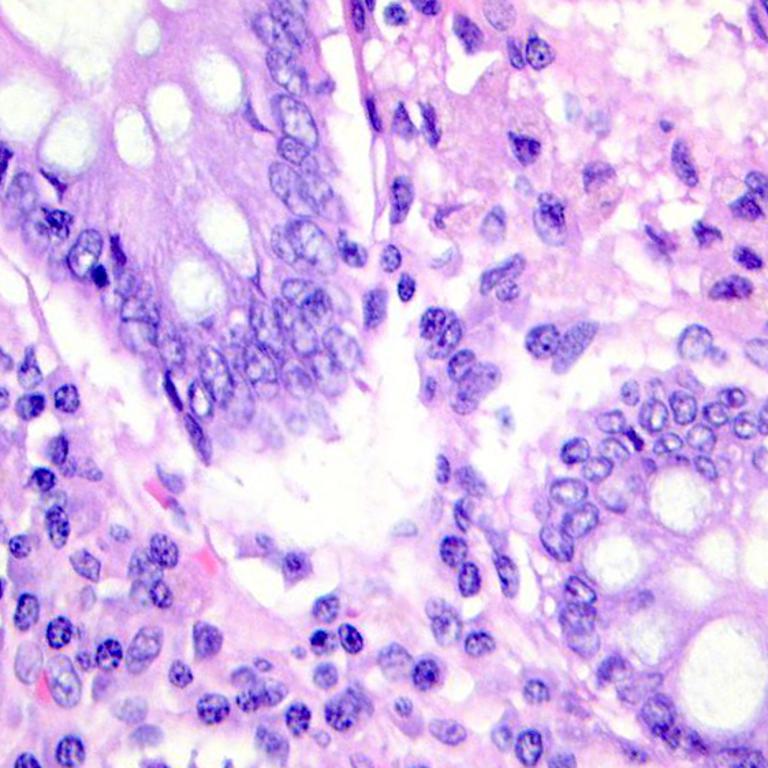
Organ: colon
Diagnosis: benign